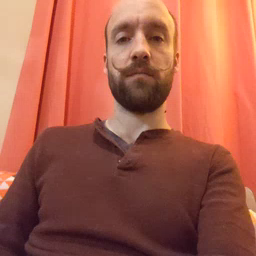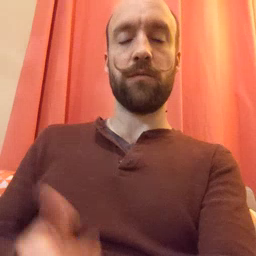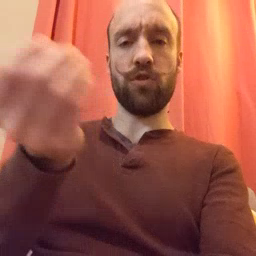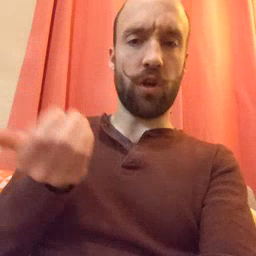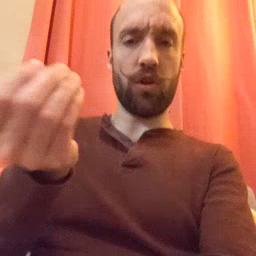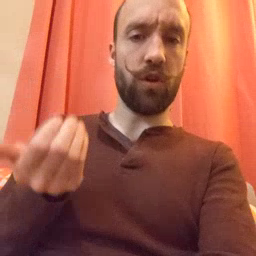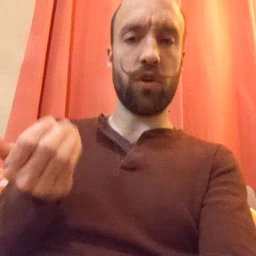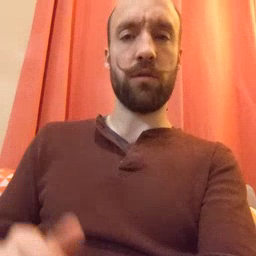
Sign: drawer